Milling tool wear sample.
Tool blade image: 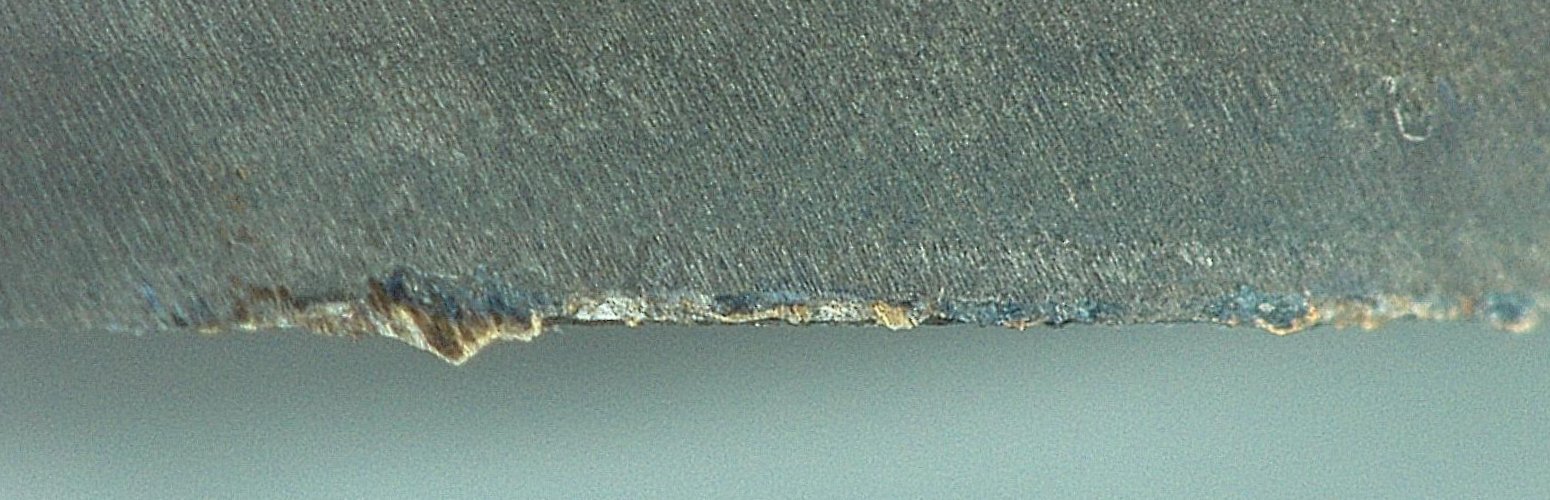
Chip image: 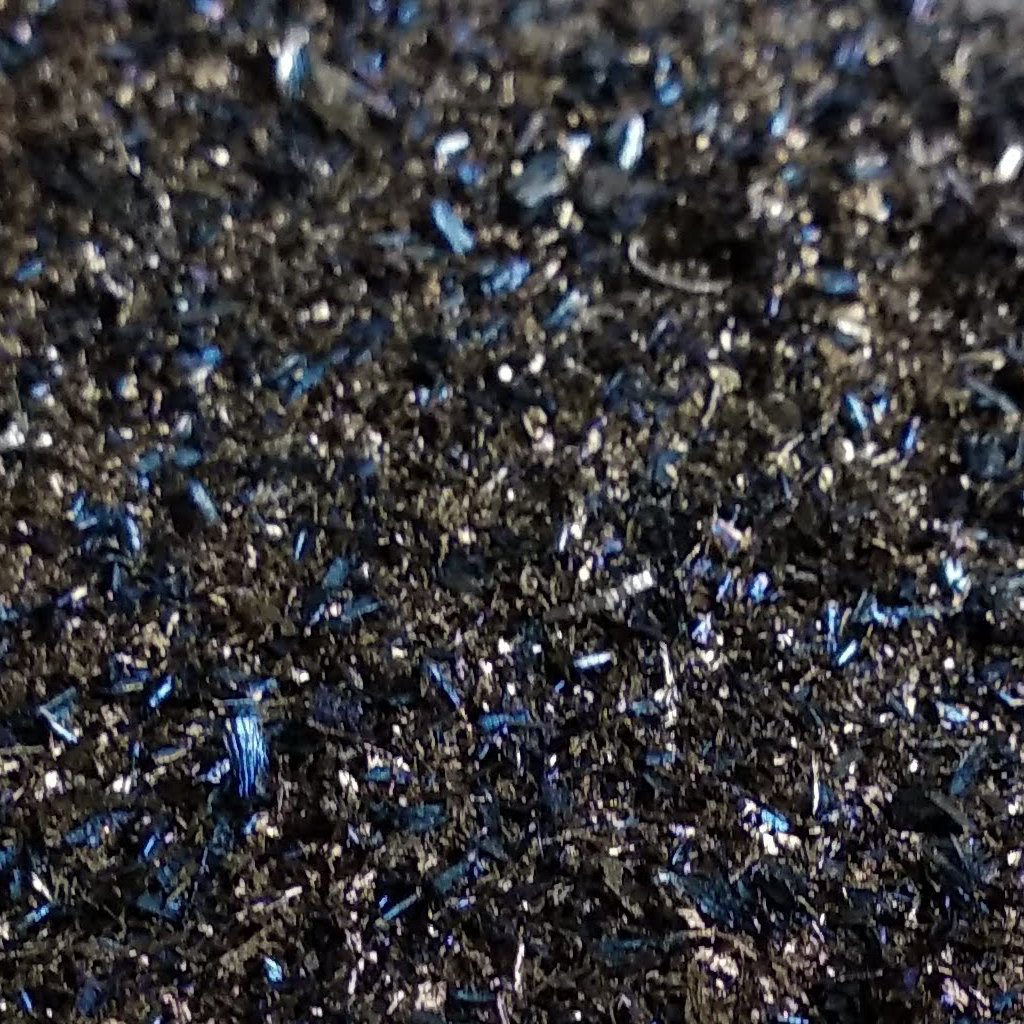
Workpiece image: 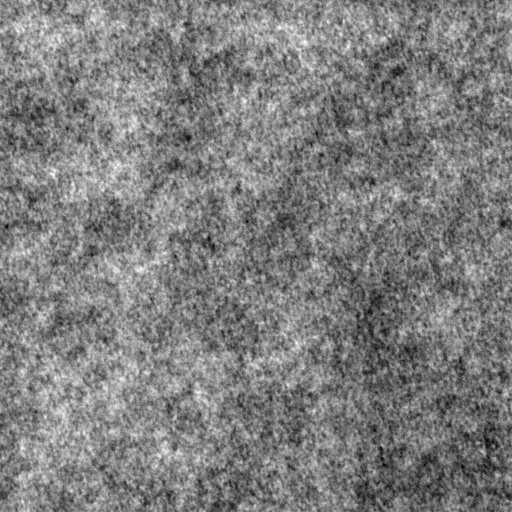
Tool wear state: dulled
Gaps: 16.91
Flank wear: 164.1
Overhang: 47.01
Force-signal Mel-spectrograms (X, Y, Z axes): 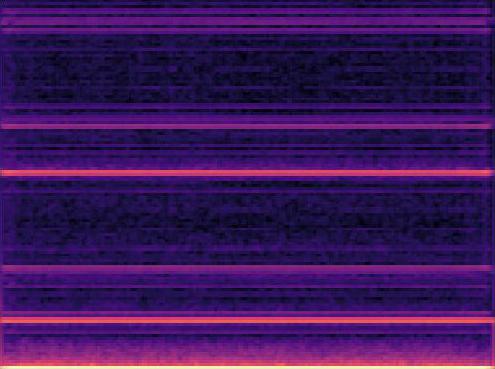 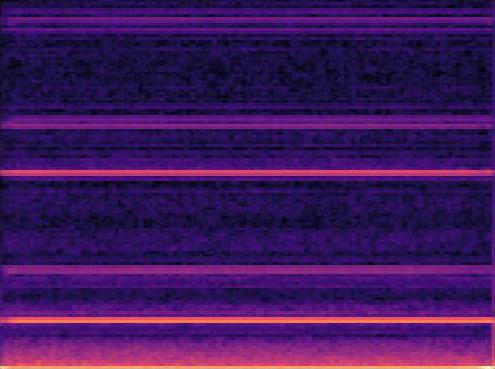 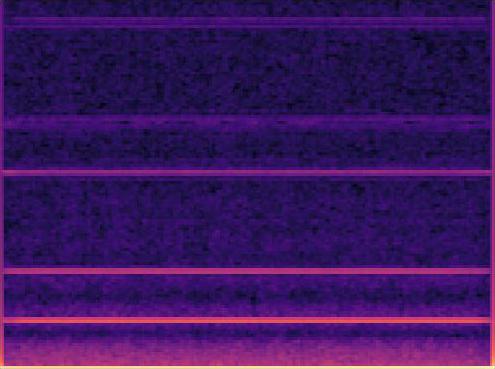
Force-signal scalograms (X, Y, Z axes): 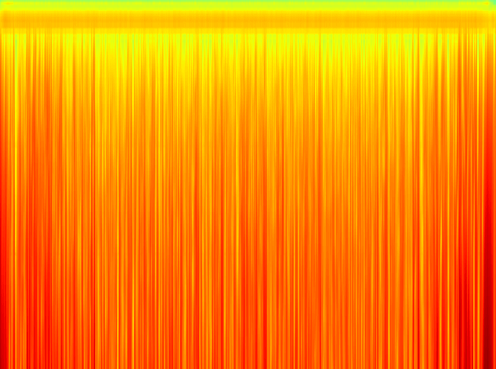 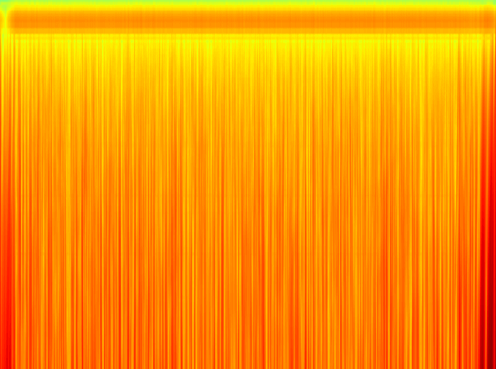 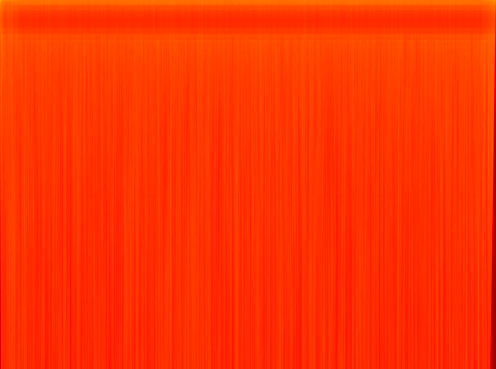
Force phase: accelerated_severe_wear